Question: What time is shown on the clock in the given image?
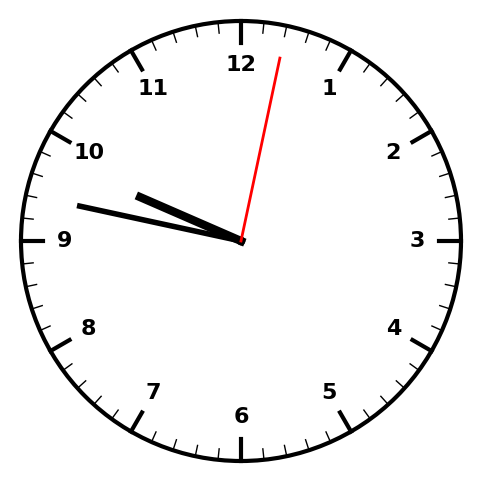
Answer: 09:47:02